Question: Am trying to get text label similar to what this <URL>, but I cant get it to work. MWE similar to what I have is this:
'''
data <- data.frame(replicate(5,sample(0:100,100,rep=TRUE)))
meanFunction <- function(x){
return(data.frame(y=round(mean(x),2),label=round(mean(x,na.rm=T),2)))}
ggplot(melt(data), aes(x=variable, y=value)) +
geom_boxplot(aes(fill=variable), width = 0.7) +
stat_summary(fun.y = mean, geom="point",colour="darkred", size=4) +
stat_summary(fun.data = meanFunction, geom="text", size = 4, vjust=1.3)
'''
That produces something like "A" in the attached image, and I am trying to get something like "B" for each of the boxes. Thanks.
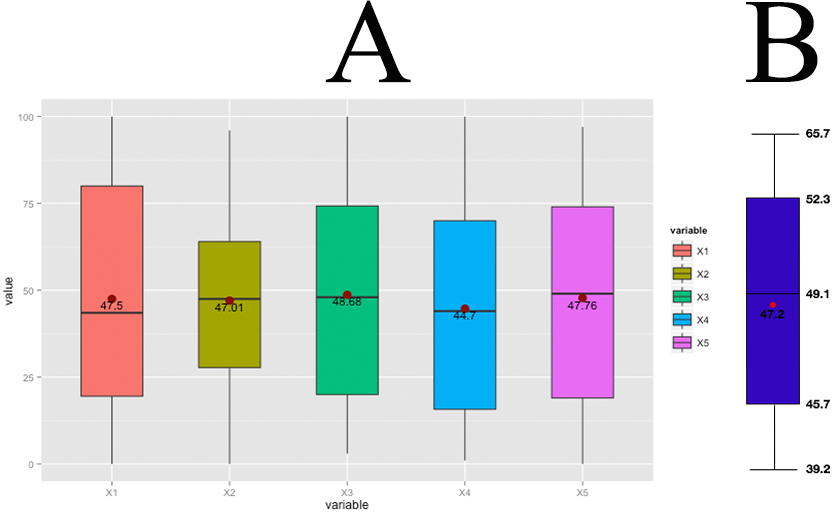
Answer: Here is my attempt. First, I reshaped your data. Then, I produced your boxplot. I changed the size and colour of text for mean. Then, I looked into the data that ggplot used, which you can access using 'ggplot_build(objectname)$data[[1]]'. You can see the numbers you need. I selected necessary variables and reshaped the data, which is 'df'. Using 'df', you can annotate the numbers you want.
'''
library(dplyr)
library(tidyr)
library(ggplot2)
set.seed(123)
mydf <- data.frame(replicate(5,sample(0:100,100,rep=TRUE)))
mydf <- gather(mydf, variable, value)
meanFunction <- function(x){
return(data.frame(y=round(mean(x),2),label=round(mean(x,na.rm=T),2)))}
g <- ggplot(data = mydf, aes(x = variable, y = value, fill = variable)) +
geom_boxplot(width = 0.5) +
stat_summary(fun.y = mean, geom = "point",colour = "darkred", size=4) +
stat_summary(fun.data = meanFunction, geom ="text", color = "white", size = 3, vjust = 1.3)
df <- ggplot_build(g)$data[[1]] %>%
select(ymin:ymax, x) %>%
gather(type, value, - x) %>%
arrange(x)
g + annotate("text", x = df$x + 0.4, y = df$value, label = df$value, size = 3)
'''